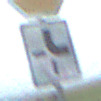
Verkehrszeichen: VerlaufVorfahrtsstrasse4
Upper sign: Stop
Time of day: Midday
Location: Outdoor (Suburban)
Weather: Overcast
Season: NotSpecified
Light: Natural